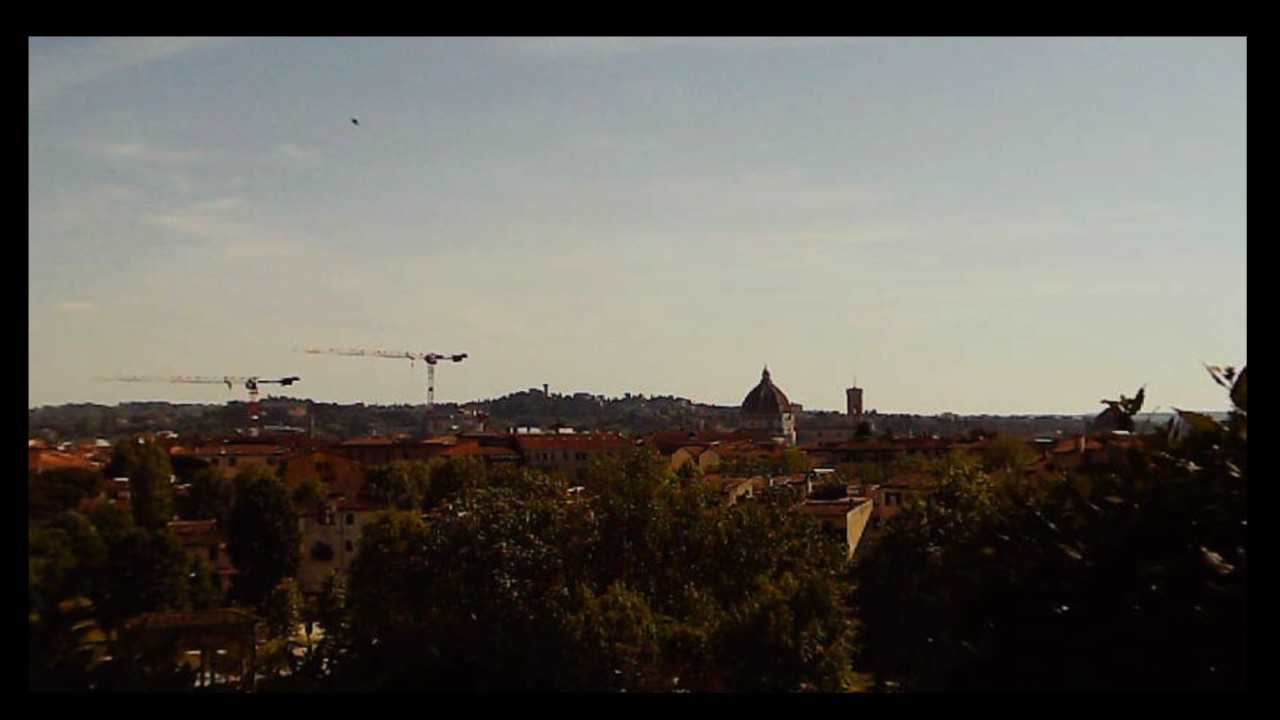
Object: DarwinFPV cineape20